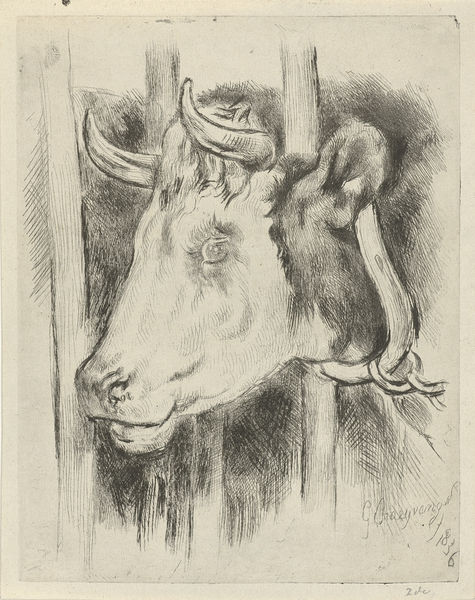
Titel: Kop van een koe
Künstler: Gijsbertus Craeyvanger
Standort: Amsterdam
Institution: Rijksmuseum
Schlagwörter: gemälde, zeichnung, tier, signatur, gitter, auge, papier, kette, kuh, white, black, collar, face, nose, print, wimpern, kohle, schwarzweiß, bleistift, kohlezeichnung, wood, maul, ear, head, stall, eyes, hörner, drawing, paper, black and white, shadow, mouth, sketch, schraffierung, neck, signature, pencil, animal, eye, cattle, cow, stable, rough, shading, snout, bull, horn, horns, barn, cage, date, chain, bovine, poles, bars, nostril, dated, yoke, steer, 1836, chaincow, stabled